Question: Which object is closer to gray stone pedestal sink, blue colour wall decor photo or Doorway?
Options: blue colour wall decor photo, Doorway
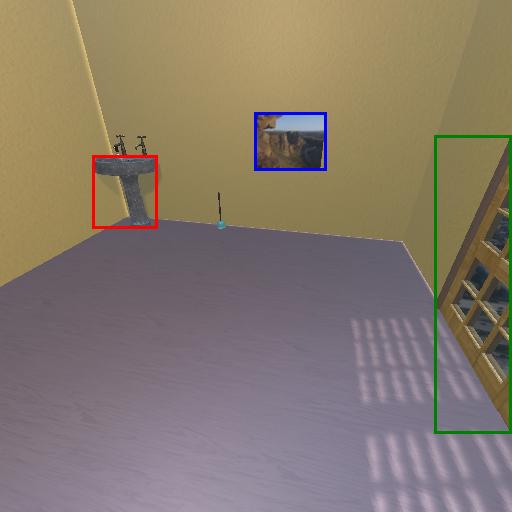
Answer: blue colour wall decor photo